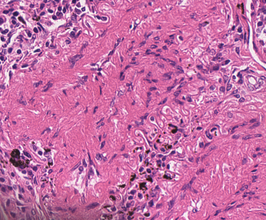
Tumor epithelial tissue: no
Tumor-associated stroma tissue: yes
Normal tissue: no